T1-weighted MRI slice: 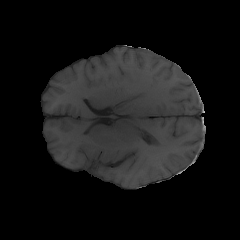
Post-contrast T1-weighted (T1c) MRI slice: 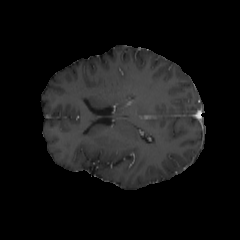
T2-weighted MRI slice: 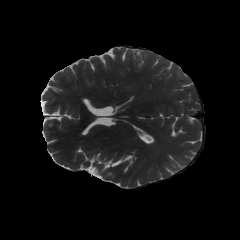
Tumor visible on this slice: no